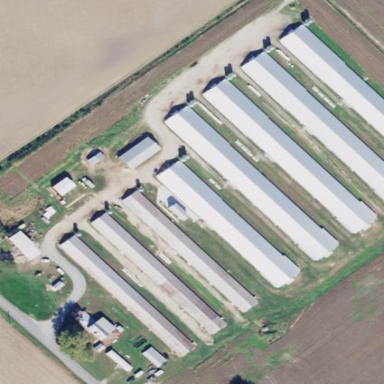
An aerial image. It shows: Farm auxiliary building.